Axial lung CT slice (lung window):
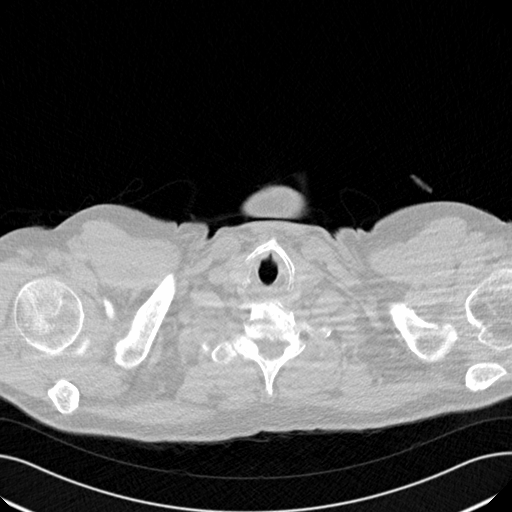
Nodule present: no